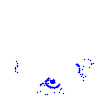
Particle: electron